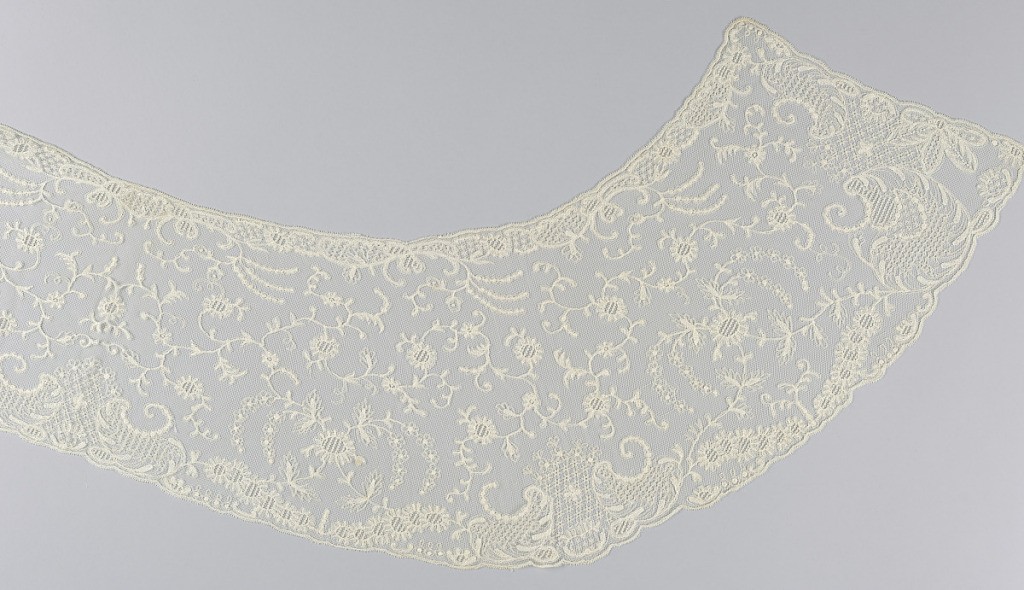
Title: Collar
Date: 19th century
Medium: linen Technique: needlework on net
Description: Collar with a design of flowers and leaves on curving stems enclosed in an ornamental border.